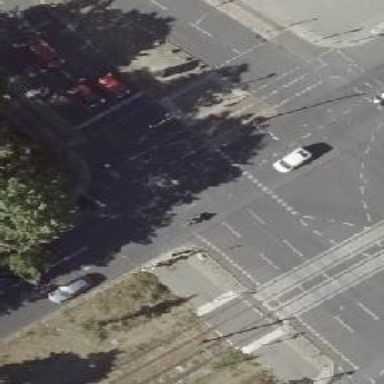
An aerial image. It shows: Footway crossing with traffic signals and central island.